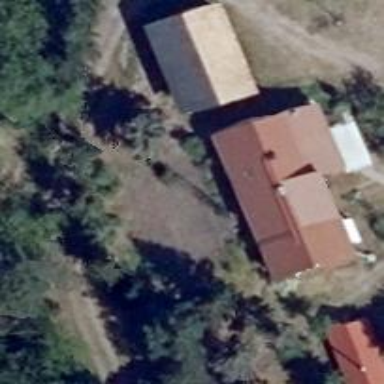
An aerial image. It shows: Building with gabled roof. The roof is oriented along the structure and colored in red.